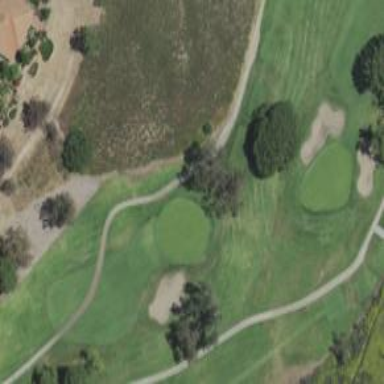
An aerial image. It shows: View of golf hole.